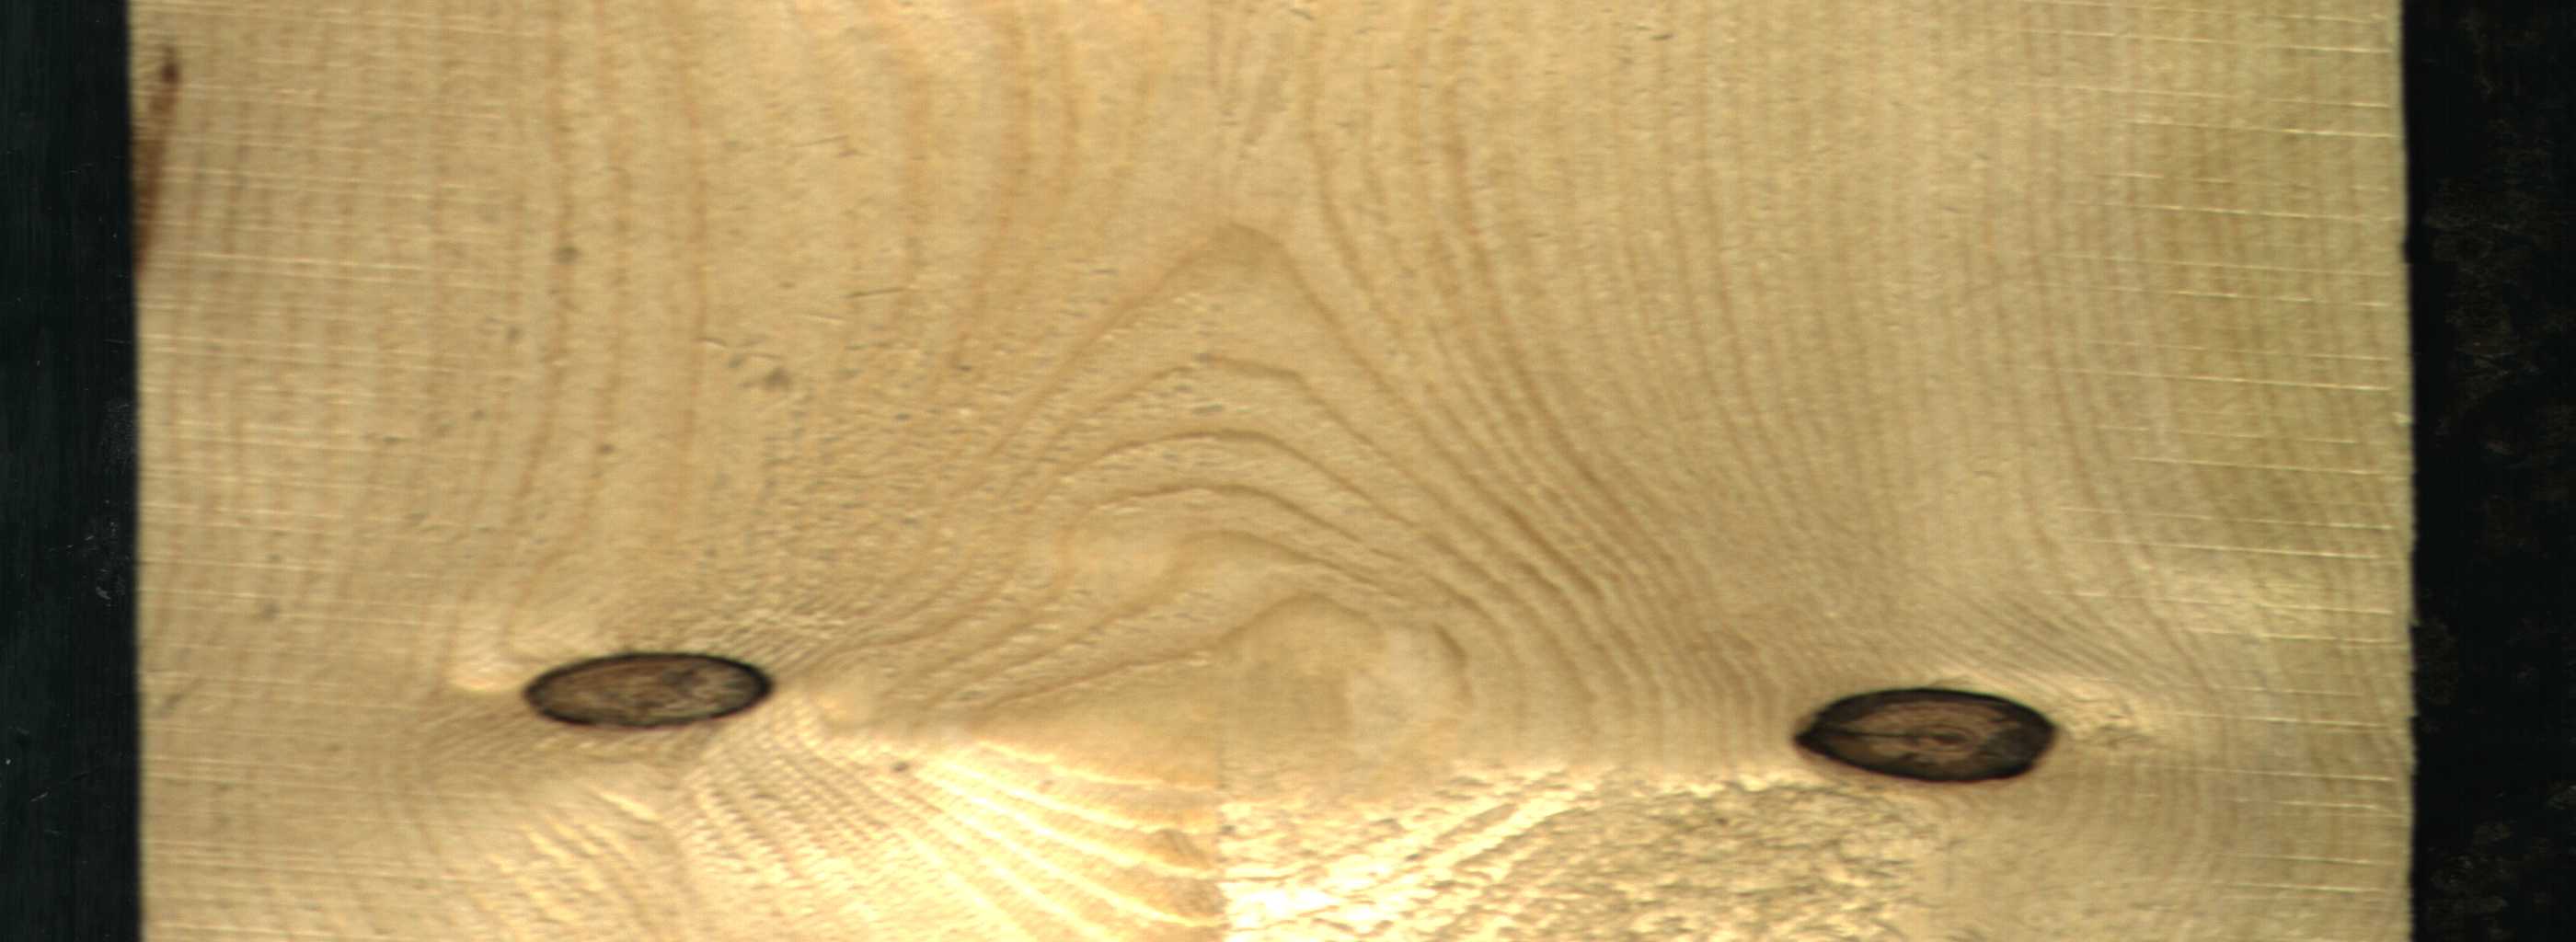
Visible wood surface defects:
Dead_Knot
Dead_Knot